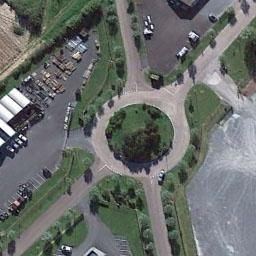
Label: roundabout